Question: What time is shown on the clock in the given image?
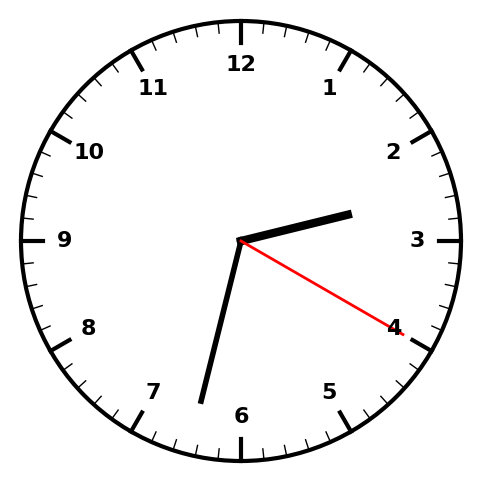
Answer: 02:32:20